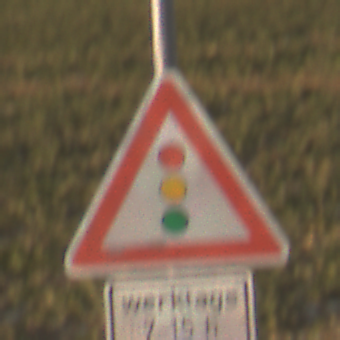
Verkehrszeichen: Lichtzeichenanlage
Zusatzzeichen unten: ZeitangabenMitBeschraenkungAufWochentage10
Umgebung: Outdoor, Nature
Tageszeit: SunriseSunset
Wetter: PartlyCloudy
Licht: Natural
Jahreszeit: NotSpecified
Kontrast: HighContrast